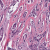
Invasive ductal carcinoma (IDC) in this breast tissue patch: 1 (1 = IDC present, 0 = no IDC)